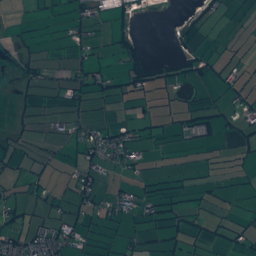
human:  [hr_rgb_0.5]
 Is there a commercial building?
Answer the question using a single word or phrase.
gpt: yes

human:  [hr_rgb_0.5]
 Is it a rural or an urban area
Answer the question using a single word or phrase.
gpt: urban

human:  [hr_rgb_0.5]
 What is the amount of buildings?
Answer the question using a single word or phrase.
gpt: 741

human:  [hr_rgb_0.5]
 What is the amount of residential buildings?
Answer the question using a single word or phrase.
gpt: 731

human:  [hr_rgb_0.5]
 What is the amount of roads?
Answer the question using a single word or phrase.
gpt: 95

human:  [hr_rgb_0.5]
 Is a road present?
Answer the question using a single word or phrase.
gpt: yes

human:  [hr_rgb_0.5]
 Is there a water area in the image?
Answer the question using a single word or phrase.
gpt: yes

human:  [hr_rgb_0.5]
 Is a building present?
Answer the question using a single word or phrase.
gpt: yes

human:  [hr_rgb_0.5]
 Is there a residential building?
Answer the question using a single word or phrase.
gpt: yes

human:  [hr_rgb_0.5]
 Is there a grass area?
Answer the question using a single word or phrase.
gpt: yes

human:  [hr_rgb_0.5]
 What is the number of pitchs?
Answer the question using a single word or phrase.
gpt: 5

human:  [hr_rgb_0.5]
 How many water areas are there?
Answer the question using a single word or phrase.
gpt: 41

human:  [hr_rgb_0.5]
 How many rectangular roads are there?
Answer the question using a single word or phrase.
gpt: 0

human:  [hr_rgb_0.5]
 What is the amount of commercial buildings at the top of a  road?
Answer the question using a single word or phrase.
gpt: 2

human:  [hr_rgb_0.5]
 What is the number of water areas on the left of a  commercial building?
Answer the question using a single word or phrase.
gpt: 17

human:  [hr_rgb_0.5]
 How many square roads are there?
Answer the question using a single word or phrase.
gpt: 0

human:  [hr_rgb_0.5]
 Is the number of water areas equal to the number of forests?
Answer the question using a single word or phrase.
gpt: no

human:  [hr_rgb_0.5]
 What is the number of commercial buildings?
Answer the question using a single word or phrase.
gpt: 2

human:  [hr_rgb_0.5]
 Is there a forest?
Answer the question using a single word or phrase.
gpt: yes

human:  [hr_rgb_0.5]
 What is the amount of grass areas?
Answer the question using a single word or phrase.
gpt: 224

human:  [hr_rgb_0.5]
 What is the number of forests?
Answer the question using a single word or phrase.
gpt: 212

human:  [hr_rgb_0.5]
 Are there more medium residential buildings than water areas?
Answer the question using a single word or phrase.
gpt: no

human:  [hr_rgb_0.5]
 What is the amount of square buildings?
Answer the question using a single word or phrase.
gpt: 6

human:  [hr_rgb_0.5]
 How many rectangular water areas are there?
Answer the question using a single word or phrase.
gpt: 9

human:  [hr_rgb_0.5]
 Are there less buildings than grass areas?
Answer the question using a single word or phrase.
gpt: no

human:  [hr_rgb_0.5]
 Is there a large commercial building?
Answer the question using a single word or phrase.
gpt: no

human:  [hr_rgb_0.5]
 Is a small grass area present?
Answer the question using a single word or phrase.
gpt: yes

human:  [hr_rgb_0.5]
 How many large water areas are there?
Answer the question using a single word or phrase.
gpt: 6

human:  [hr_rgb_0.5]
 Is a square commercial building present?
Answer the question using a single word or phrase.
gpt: no

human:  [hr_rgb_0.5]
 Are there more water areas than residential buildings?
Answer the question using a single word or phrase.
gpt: no

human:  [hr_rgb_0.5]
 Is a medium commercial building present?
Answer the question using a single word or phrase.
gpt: no

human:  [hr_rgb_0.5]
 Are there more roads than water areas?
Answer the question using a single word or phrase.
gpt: yes

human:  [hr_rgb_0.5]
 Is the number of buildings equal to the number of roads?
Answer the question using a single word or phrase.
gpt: no

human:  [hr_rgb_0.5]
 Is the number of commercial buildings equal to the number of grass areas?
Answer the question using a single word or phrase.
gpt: no

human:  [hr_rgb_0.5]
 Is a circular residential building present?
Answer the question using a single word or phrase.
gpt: yes

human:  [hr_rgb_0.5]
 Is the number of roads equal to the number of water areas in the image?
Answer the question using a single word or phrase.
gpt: no

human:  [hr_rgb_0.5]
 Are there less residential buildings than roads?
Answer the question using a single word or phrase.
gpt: no

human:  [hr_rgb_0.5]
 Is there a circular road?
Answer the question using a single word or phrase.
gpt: no

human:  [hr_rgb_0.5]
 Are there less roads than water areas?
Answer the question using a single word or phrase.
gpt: no

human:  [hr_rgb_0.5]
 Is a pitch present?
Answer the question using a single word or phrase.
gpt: yes

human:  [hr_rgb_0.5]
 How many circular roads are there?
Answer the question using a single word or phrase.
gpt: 0

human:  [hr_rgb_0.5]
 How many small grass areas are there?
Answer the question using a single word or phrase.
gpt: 17

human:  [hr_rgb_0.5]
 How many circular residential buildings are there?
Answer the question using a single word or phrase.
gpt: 6

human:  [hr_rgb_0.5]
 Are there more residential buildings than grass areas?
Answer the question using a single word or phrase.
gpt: yes

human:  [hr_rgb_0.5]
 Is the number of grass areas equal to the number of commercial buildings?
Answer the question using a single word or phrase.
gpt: no

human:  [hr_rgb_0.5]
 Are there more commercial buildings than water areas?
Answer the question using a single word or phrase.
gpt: no

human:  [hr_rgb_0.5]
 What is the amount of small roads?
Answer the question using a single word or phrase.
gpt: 95

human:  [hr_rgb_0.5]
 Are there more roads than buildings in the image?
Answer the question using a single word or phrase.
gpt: no

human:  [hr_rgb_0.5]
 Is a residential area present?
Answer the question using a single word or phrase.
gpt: yes

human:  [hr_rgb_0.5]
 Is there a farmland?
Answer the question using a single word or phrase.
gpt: yes

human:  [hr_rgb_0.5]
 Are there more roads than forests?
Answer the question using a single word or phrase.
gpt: no

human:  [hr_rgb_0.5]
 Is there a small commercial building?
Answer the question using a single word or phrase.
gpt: yes

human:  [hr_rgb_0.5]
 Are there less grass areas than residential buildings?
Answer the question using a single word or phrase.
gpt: yes

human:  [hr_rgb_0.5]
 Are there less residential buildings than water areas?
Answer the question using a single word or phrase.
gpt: no

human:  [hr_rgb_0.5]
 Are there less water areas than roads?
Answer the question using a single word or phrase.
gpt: yes

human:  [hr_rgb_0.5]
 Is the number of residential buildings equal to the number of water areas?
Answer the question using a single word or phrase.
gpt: no

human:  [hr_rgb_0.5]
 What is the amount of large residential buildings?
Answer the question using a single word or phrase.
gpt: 1

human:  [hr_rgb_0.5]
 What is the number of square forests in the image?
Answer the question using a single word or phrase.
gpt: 1

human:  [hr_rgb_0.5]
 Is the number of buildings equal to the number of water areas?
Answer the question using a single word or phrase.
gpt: no

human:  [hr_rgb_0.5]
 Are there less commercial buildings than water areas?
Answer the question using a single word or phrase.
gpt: yes

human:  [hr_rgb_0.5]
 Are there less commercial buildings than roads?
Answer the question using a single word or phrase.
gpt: yes

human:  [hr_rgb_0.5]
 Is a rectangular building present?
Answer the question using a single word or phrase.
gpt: yes

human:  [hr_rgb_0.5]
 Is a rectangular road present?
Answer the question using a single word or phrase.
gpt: no

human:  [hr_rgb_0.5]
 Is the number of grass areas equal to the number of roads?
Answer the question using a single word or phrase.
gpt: no